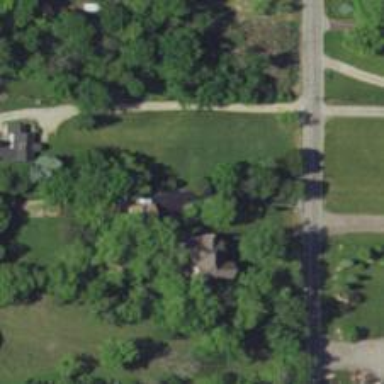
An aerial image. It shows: Driveway.